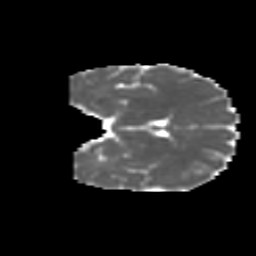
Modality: MD
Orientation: coronal
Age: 16
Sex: male
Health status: ill
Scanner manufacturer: ge
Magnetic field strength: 3 T
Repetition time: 6.987 s
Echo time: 0.0828 s